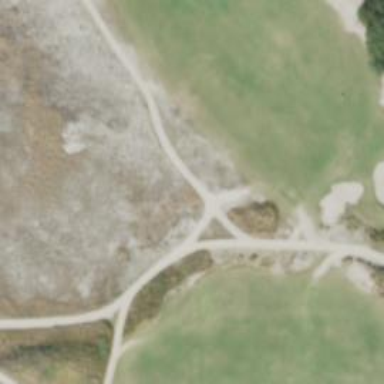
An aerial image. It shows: Path for both road and golf.